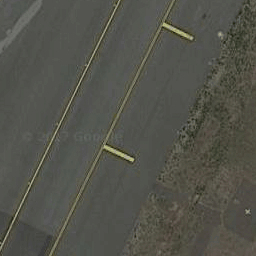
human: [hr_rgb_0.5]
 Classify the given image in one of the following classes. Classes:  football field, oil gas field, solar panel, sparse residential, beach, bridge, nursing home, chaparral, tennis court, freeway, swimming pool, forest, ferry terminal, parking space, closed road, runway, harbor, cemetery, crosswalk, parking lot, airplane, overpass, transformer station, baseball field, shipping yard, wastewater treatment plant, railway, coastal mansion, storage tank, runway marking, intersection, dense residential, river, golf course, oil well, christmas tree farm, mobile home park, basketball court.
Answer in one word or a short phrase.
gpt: runway marking